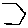
Label: hexagon